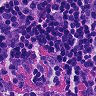
Metastatic tissue present: no